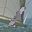
Label: 1